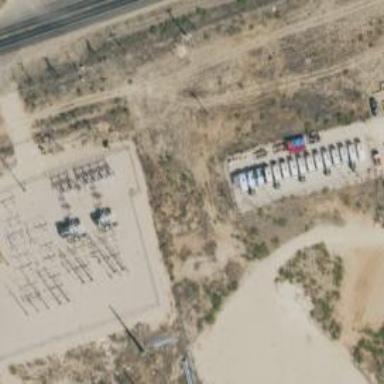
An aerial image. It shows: Generator for power supply.